Question: I am currently learning how to use Kivy to make a desktop Python GUI.
I am trying to make a simple menu bar at the top of the application. This should look like something like that :

I have tried to use the ActionBar as shown in the <URL>. So here is my code :
'''
#!/usr/bin/env python3
from kivy.app import App
class MenuApp(App):
def button1(self):
print("Button 1 triggered")
if __name__ == '__main__':
MenuApp().run()
'''
And file menu.kv :
'''
#:kivy 1.0.9
BoxLayout:
orientation: "vertical"
ActionBar:
ActionView:
ActionButton:
text: "Button 1"
on_release: app.button1()
Button:
text: "Nothing"
background_color: 1, 1, 1, 0.6
background_normal: ""
'''
But I have the following error :
'''
[INFO ] [Logger ] Record log in /home/matthieu/.kivy/logs/kivy_15-06-29_19.txt
[INFO ] [Kivy ] v1.9.0
[INFO ] [Python ] v3.4.0 (default, Jun 19 2015, 14:20:21)
[GCC 4.8.2]
[INFO ] [Factory ] 173 symbols loaded
[INFO ] [Image ] Providers: img_tex, img_dds, img_gif, img_sdl2, img_pil (img_ffpyplayer ignored)
[INFO ] [OSC ] using <multiprocessing> for socket
[INFO ] [Window ] Provider: sdl2(['window_egl_rpi'] ignored)
[INFO ] [GL ] OpenGL version <b'3.0 Mesa 10.3.2'>
[INFO ] [GL ] OpenGL vendor <b'X.Org'>
[INFO ] [GL ] OpenGL renderer <b'Gallium 0.4 on AMD OLAND'>
[INFO ] [GL ] OpenGL parsed version: 3, 0
[INFO ] [GL ] Shading version <b'1.30'>
[INFO ] [GL ] Texture max size <16384>
[INFO ] [GL ] Texture max units <16>
[INFO ] [Window ] auto add sdl2 input provider
[INFO ] [Window ] virtual keyboard not allowed, single mode, not docked
[INFO ] [Text ] Provider: sdl2
[INFO ] [Base ] Start application main loop
[INFO ] [GL ] NPOT texture support is available
[INFO ] [Base ] Leaving application in progress...
Traceback (most recent call last):
File "menuBar2/menuBar.py", line 14, in <module>
MenuApp().run()
File "/usr/lib/python3/dist-packages/kivy/app.py", line 824, in run
runTouchApp()
File "/usr/lib/python3/dist-packages/kivy/base.py", line 487, in runTouchApp
EventLoop.window.mainloop()
File "/usr/lib/python3/dist-packages/kivy/core/window/window_sdl2.py", line 539, in mainloop
self._mainloop()
File "/usr/lib/python3/dist-packages/kivy/core/window/window_sdl2.py", line 300, in _mainloop
EventLoop.idle()
File "/usr/lib/python3/dist-packages/kivy/base.py", line 327, in idle
Clock.tick()
File "/usr/lib/python3/dist-packages/kivy/clock.py", line 483, in tick
self._process_events()
File "/usr/lib/python3/dist-packages/kivy/clock.py", line 615, in _process_events
event.tick(self._last_tick, remove)
File "/usr/lib/python3/dist-packages/kivy/clock.py", line 374, in tick
ret = callback(self._dt)
File "/usr/lib/python3/dist-packages/kivy/uix/boxlayout.py", line 174, in do_layout
c.width = w
File "properties.pyx", line 397, in kivy.properties.Property.__set__ (kivy/properties.c:4543)
File "properties.pyx", line 429, in kivy.properties.Property.set (kivy/properties.c:5025)
File "properties.pyx", line 484, in kivy.properties.Property.dispatch (kivy/properties.c:5641)
File "_event.pyx", line 1168, in kivy._event.EventObservers.dispatch (kivy/_event.c:11690)
File "_event.pyx", line 1074, in kivy._event.EventObservers._dispatch (kivy/_event.c:11029)
File "/usr/lib/python3/dist-packages/kivy/uix/actionbar.py", line 568, in on_width
self._layout_all()
File "/usr/lib/python3/dist-packages/kivy/uix/actionbar.py", line 453, in _layout_all
super_add(self.action_previous)
File "/usr/lib/python3/dist-packages/kivy/uix/boxlayout.py", line 210, in add_widget
widget.bind(
AttributeError: 'NoneType' object has no attribute 'bind'
'''
Does someone know what I am doing wrong ?
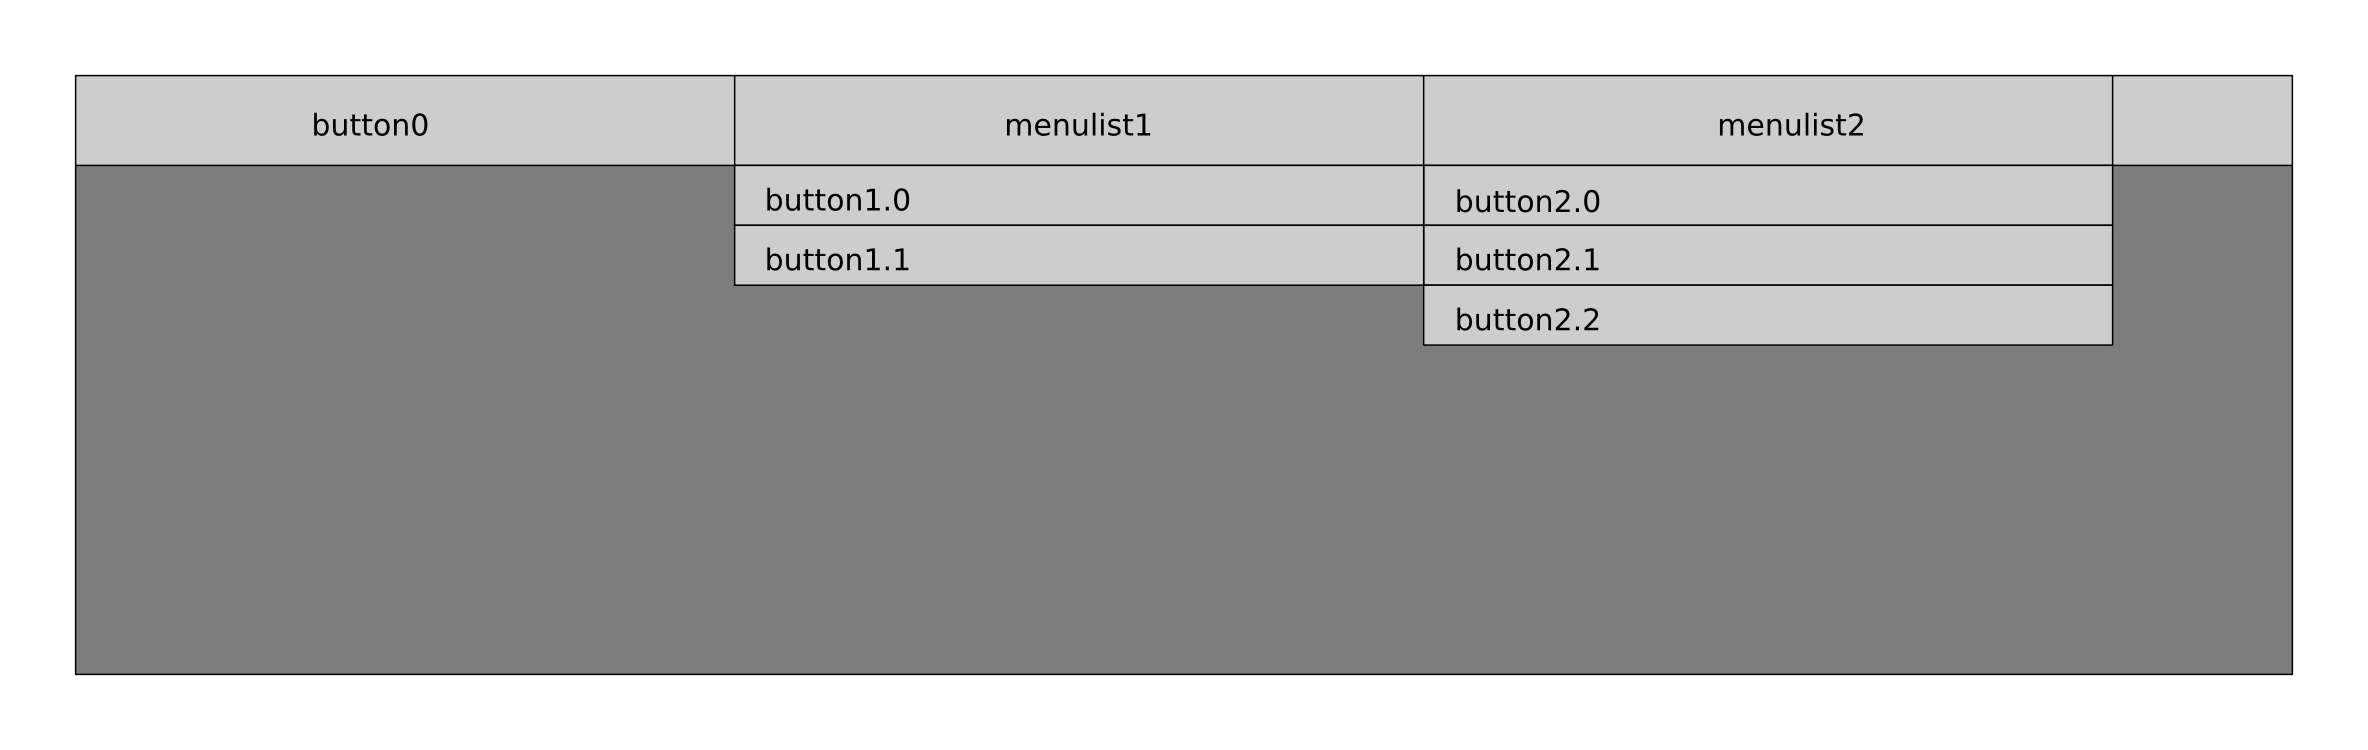
Answer: try it like this , i think it should work
'''
ActionBar:
ActionPrevious:
ActionView:
ActionButton:
text: "Button 1"
on_release: app.button1()
'''